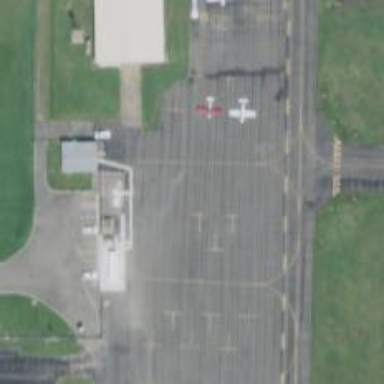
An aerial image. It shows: Image of taxiway at airport.